四年级 · 算术
体育工厂对乒兵球包装进行升级, 原来每箱装 12 筒, 每筒有 25 个乒兵球。如果每箱乒兵球的总数不变, 现在按照下面的规格包装, 那么每箱要装多少筒?

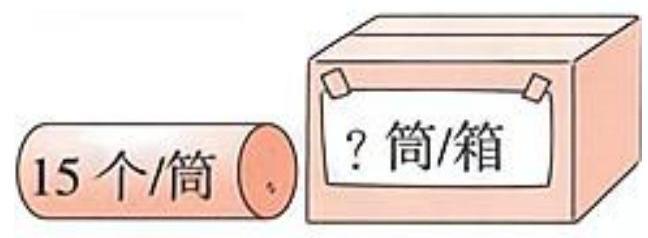
答案: 解20 筒

【分析】先求出每箱一共装多少个乒兵球, 再除以新包装每筒能装的乒兵球个数, 即为乒兵球包装升级后每箱要装的筒数。

【详解】 $12 \times 25 \div 15$

$=300 \div 15$

$=20$ （筒）

答: 每箱要装 20 筒。

【点睛】本题考查归总问题, 先求总量, 再求单一量。